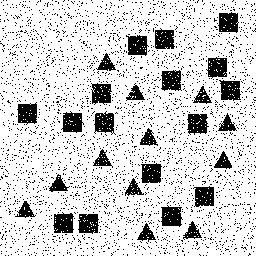
Squares: 16
Triangles: 12
Stars: 0
Total shapes: 28